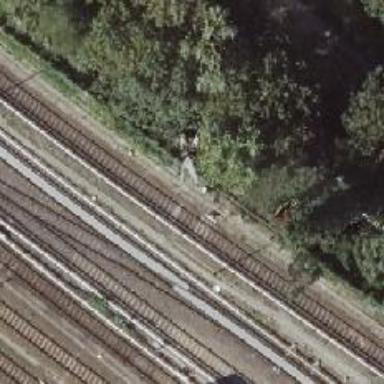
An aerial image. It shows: Railway signal.